Field crop: maize
Growth stage: 2
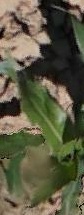
Species: maize